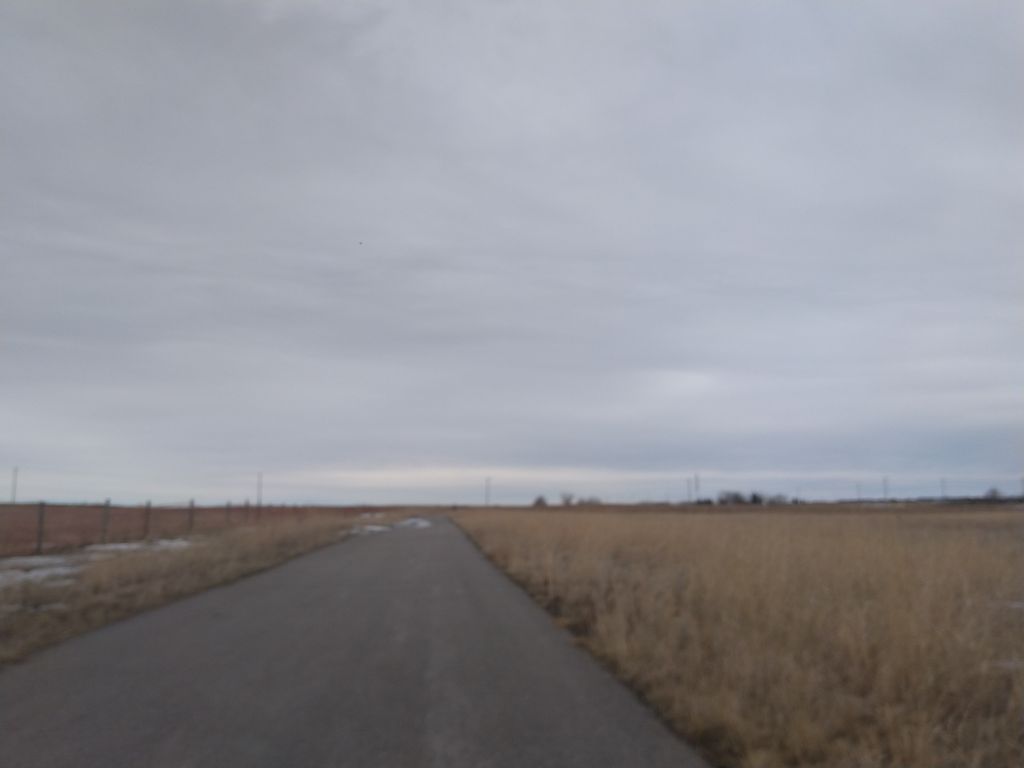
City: calgary